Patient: sex F, age 58
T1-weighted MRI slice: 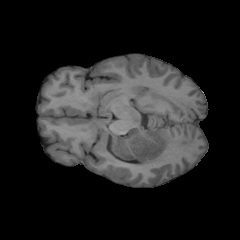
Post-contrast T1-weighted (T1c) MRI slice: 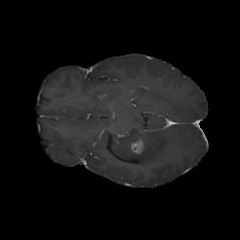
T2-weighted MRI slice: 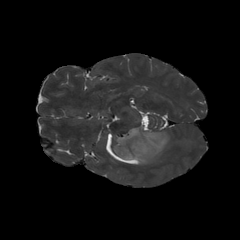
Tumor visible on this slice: yes
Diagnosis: Glioblastoma, IDH-wildtype
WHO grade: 4